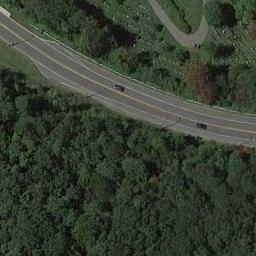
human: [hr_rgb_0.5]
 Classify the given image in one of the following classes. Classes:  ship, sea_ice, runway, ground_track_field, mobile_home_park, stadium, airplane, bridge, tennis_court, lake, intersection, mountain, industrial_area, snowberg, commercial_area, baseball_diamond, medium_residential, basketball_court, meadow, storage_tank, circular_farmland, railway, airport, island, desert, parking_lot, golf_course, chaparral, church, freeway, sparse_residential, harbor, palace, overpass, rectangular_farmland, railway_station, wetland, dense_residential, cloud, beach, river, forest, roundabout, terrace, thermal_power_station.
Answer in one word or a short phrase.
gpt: freeway